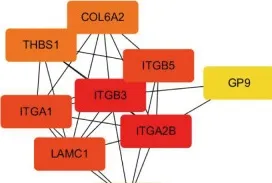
Protein-protein interaction network.
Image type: chart (chart)